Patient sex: F
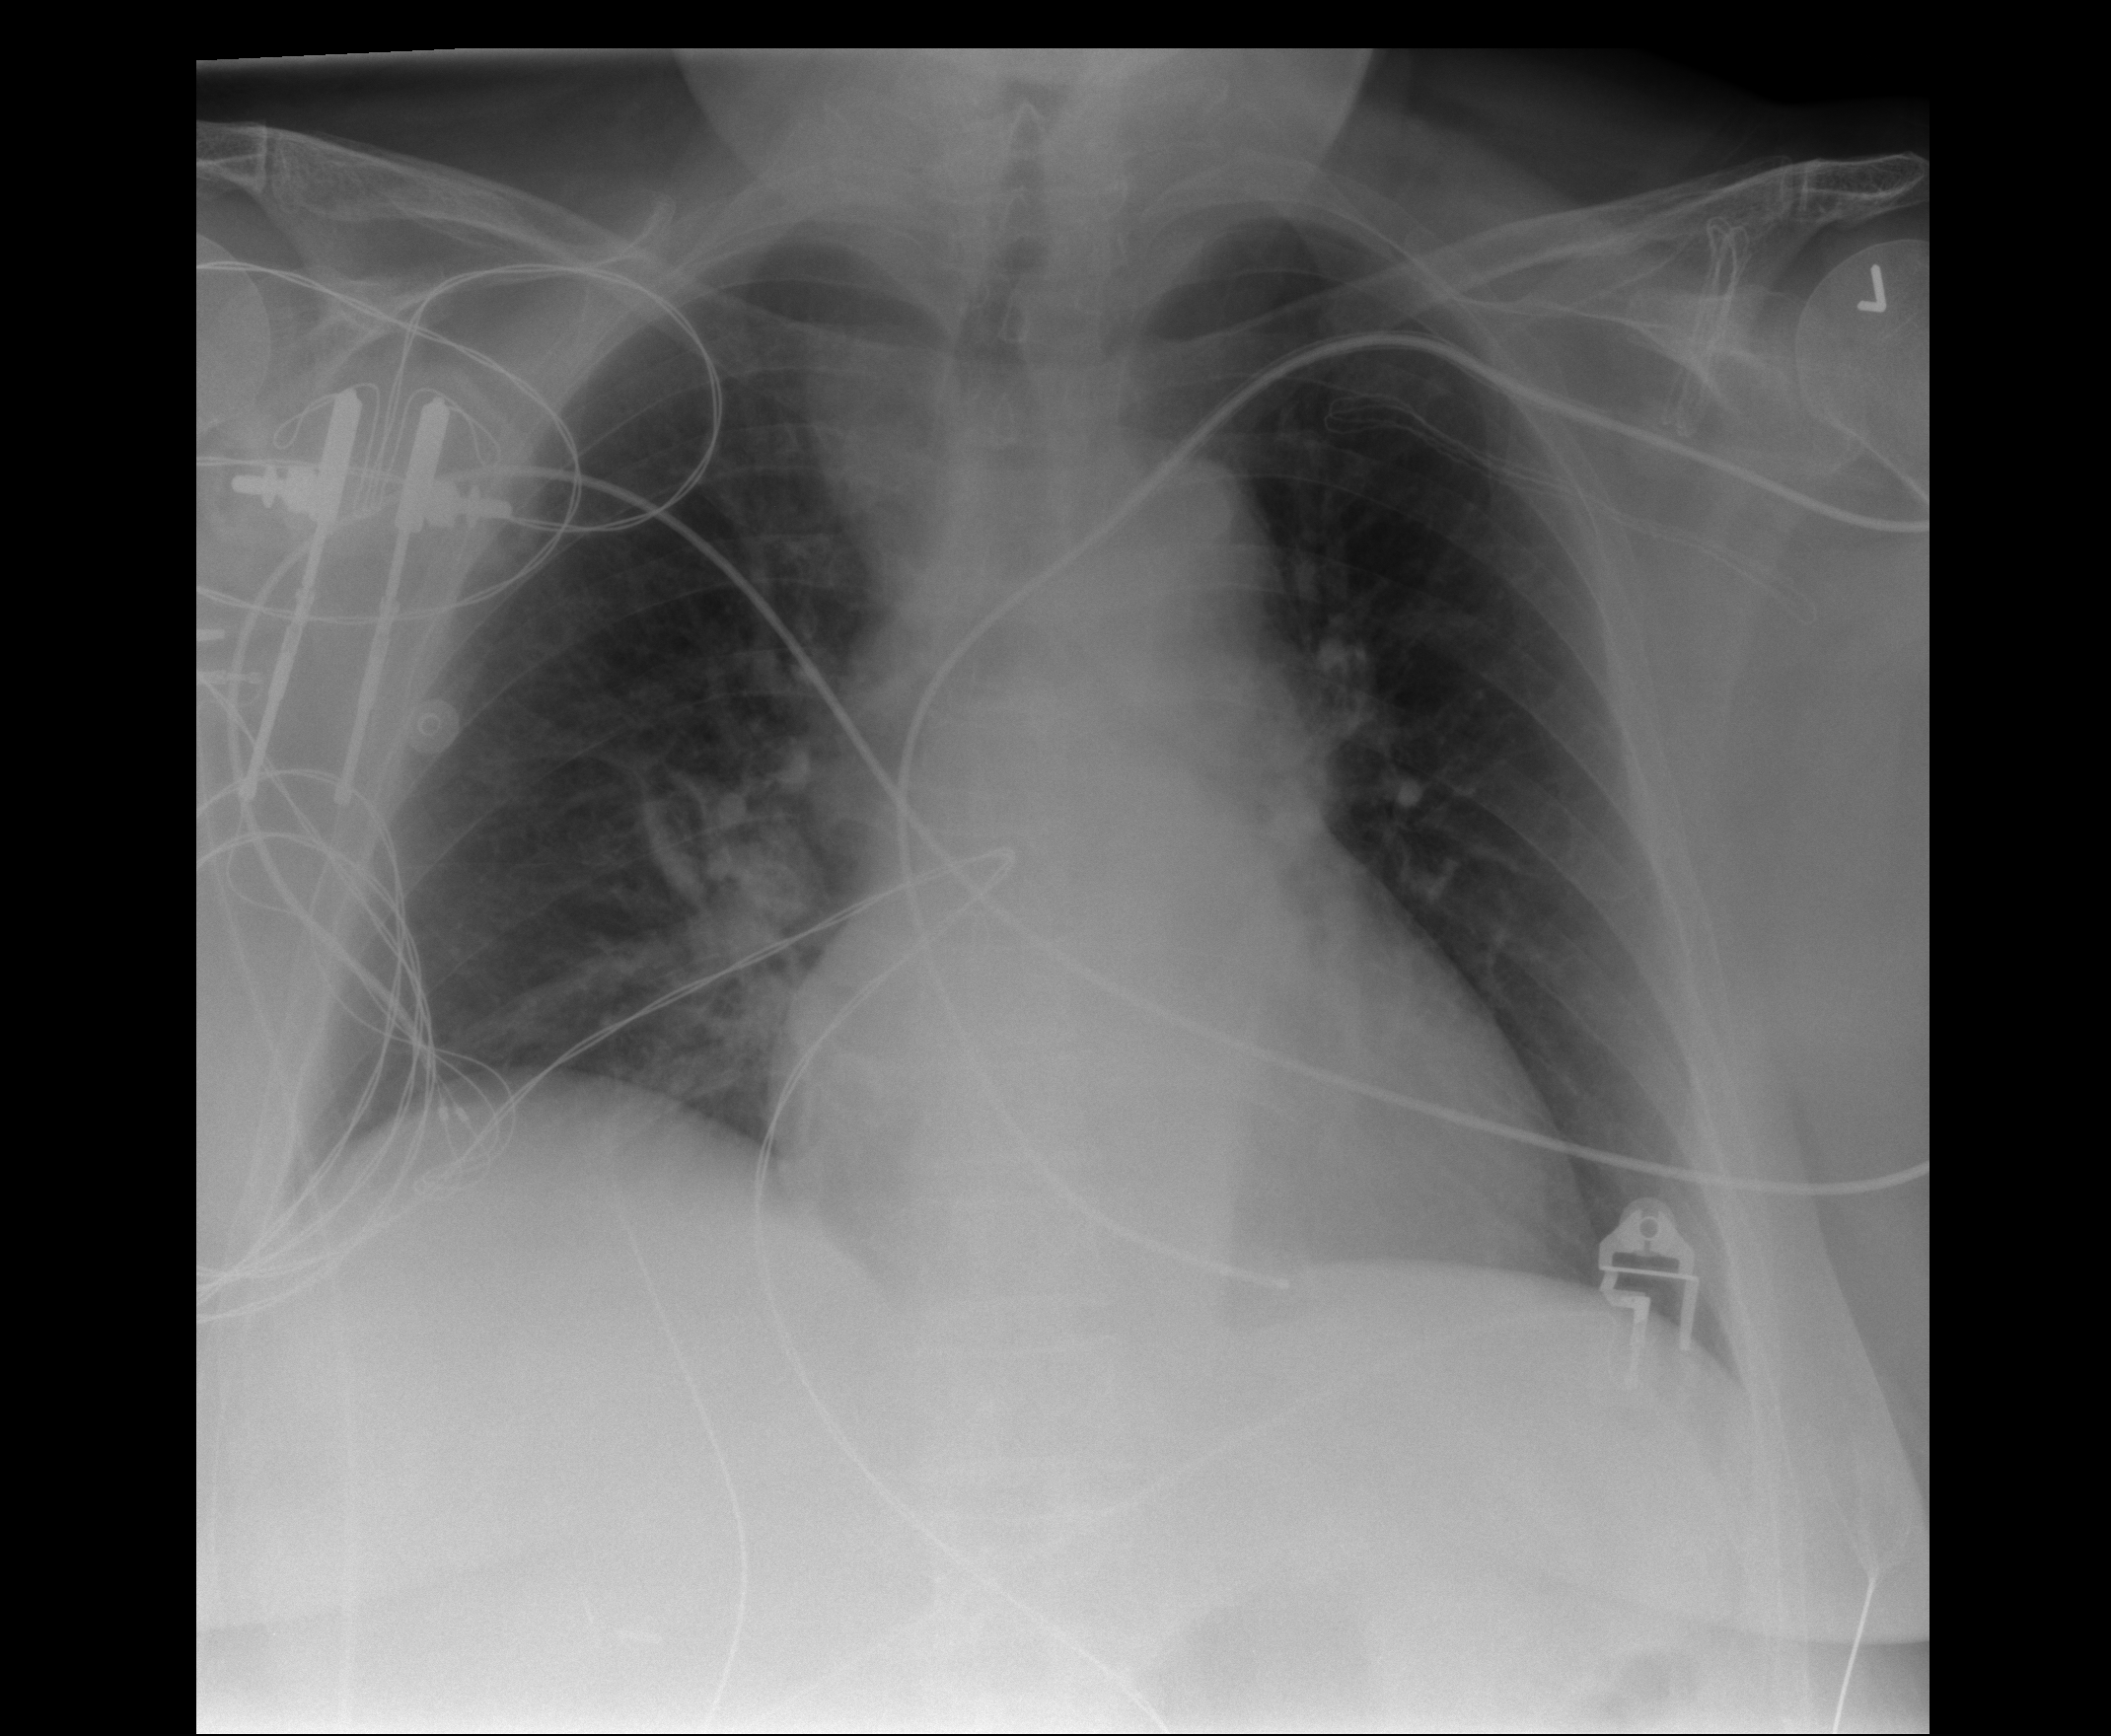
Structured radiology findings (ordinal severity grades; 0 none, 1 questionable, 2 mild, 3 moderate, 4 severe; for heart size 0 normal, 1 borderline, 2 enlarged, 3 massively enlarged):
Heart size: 0
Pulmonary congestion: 1
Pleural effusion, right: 0
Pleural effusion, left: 0
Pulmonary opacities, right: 0
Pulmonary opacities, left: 0
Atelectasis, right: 1
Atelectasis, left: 0